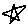
Label: star